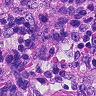
Metastatic tissue present: no